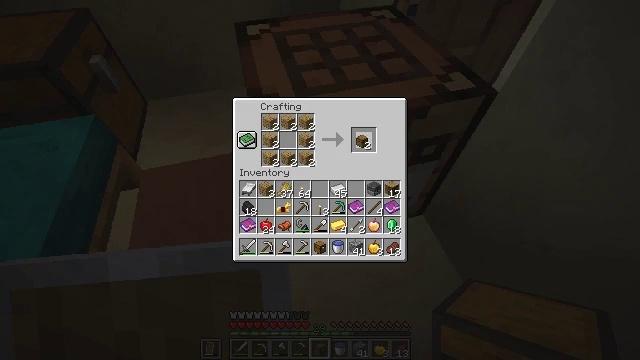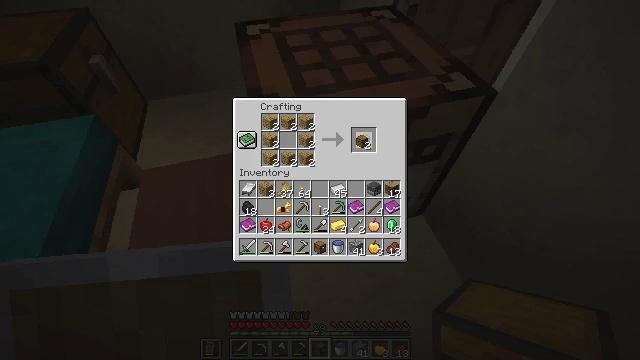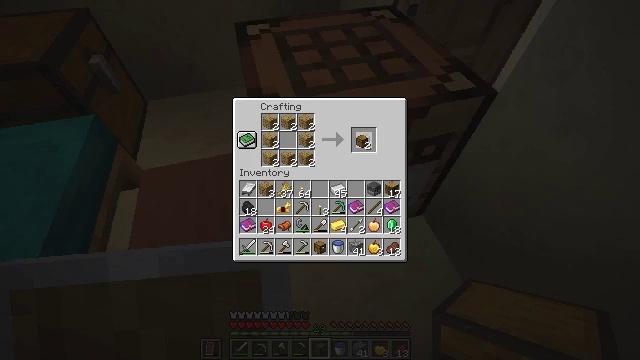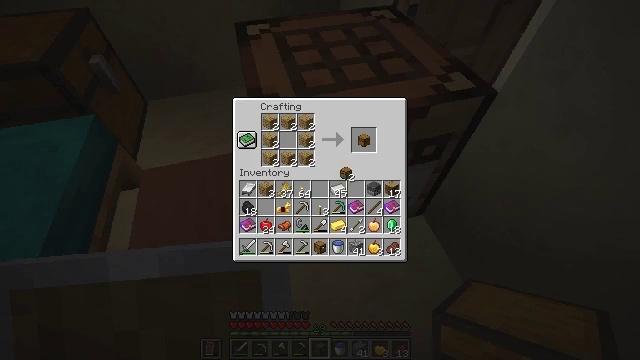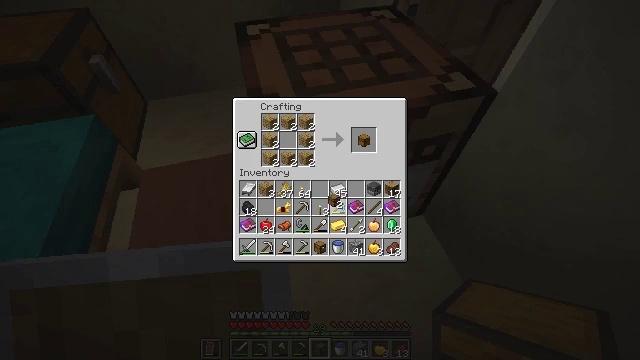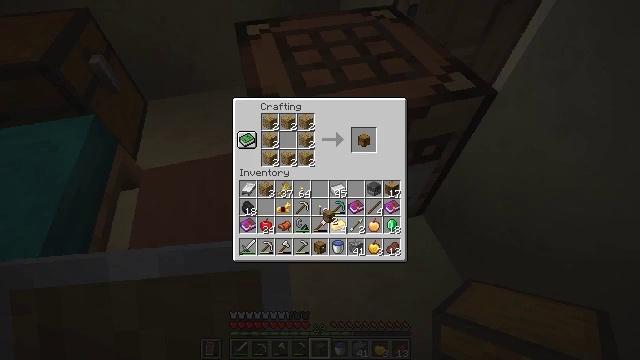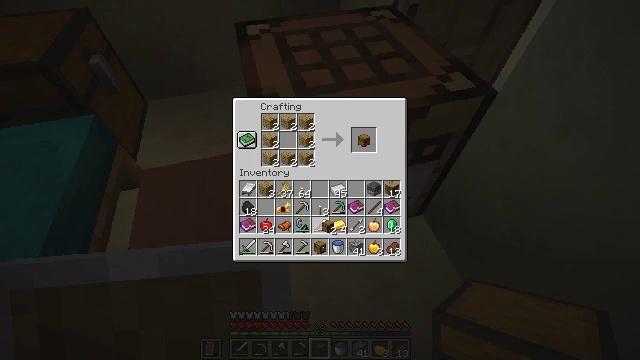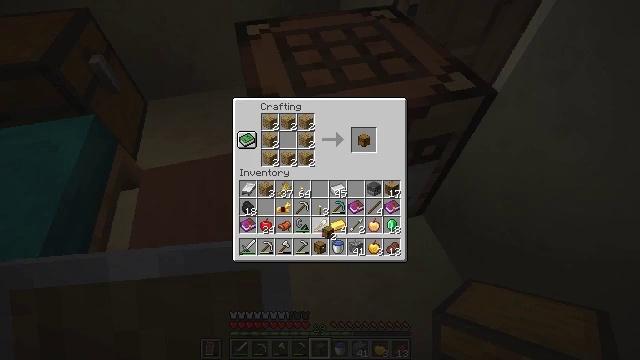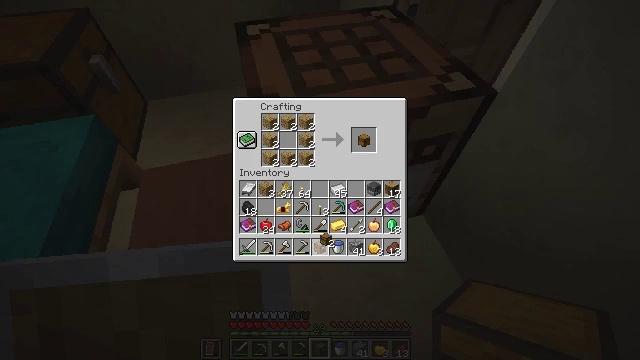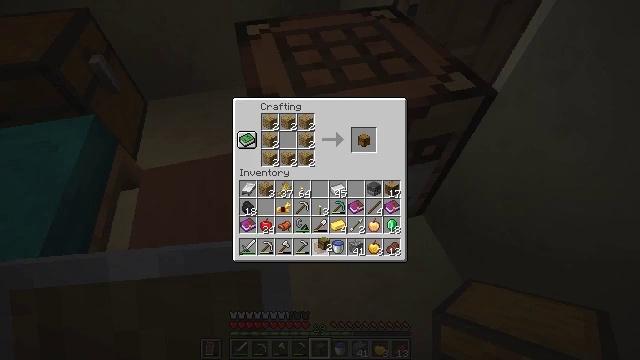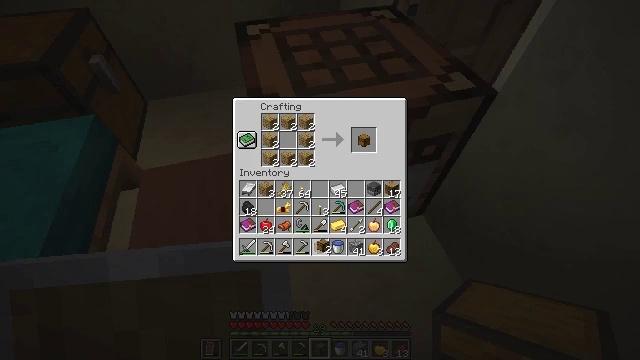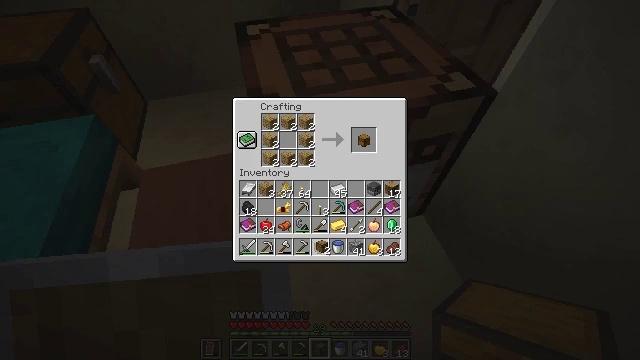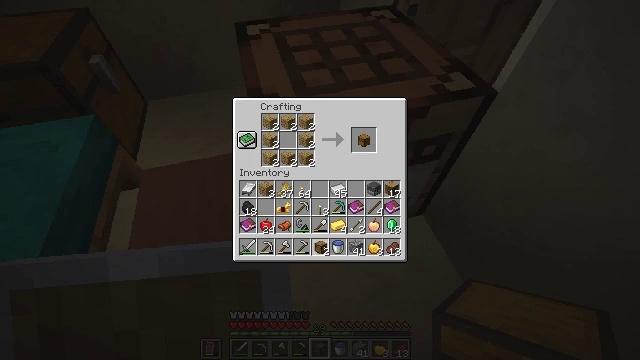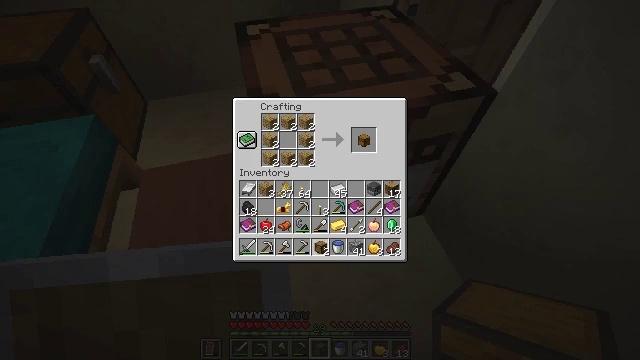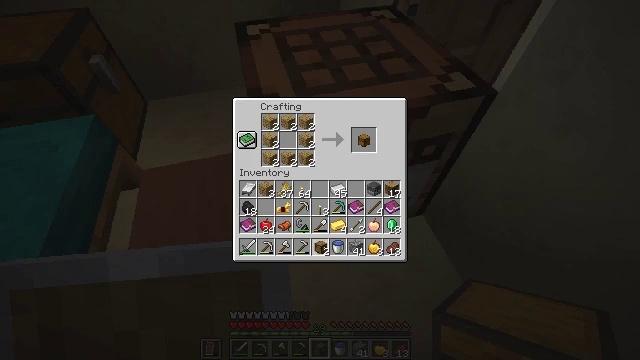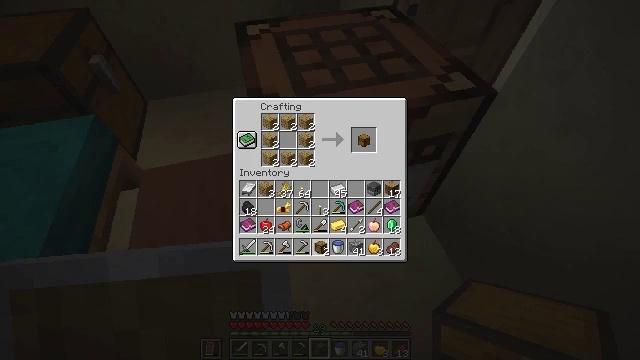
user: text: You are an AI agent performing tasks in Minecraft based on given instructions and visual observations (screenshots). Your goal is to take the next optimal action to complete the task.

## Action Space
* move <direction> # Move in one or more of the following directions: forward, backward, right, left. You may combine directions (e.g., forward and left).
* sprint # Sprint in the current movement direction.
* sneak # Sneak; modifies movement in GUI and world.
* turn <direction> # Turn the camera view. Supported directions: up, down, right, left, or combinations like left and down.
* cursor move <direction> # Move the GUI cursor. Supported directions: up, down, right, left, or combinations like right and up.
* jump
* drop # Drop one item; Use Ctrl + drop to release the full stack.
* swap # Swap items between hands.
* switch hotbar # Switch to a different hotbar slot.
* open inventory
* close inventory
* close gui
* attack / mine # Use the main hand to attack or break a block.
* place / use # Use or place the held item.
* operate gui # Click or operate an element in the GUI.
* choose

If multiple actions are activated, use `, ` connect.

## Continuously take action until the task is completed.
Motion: motion action
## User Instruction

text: Gather the chest from its place.
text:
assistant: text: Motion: open gui
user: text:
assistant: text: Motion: no_op
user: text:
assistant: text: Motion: cursor move left and down
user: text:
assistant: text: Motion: cursor move left and down
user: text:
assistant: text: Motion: cursor move down
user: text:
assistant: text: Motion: cursor move down
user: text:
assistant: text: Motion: no_op
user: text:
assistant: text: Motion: no_op
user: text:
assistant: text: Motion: no_op
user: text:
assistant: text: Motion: no_op
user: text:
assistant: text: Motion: no_op
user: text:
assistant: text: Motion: no_op
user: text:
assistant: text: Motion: operate gui
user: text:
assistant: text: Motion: operate gui
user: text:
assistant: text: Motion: operate gui
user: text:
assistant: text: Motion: no_op
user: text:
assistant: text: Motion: no_op
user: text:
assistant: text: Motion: no_op
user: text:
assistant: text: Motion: no_op
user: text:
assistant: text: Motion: no_op
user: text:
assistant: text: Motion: no_op
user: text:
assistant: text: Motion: no_op
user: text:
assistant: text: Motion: no_op
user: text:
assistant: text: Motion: no_op
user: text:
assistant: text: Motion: cursor move right
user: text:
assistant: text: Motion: cursor move right
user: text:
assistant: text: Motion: cursor move up
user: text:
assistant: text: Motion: close gui
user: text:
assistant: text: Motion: no_op
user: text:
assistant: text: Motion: no_op